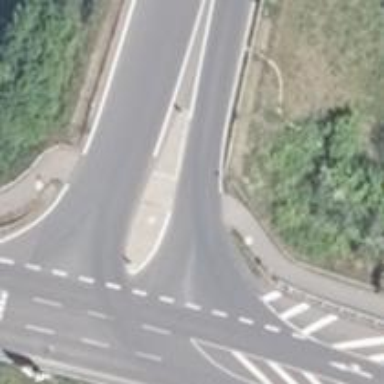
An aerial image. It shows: Motorway trunk link.